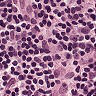
Metastatic tissue present: no